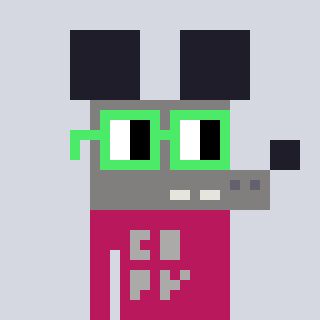
a pixel art character with square light green glasses, a mouse-shaped head and a darkpink-colored body on a cool background